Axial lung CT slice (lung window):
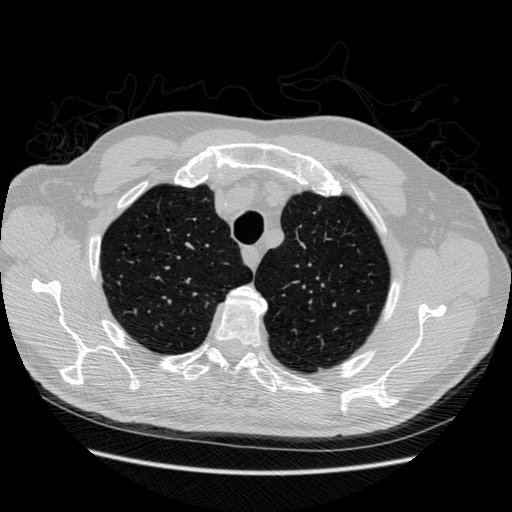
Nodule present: no